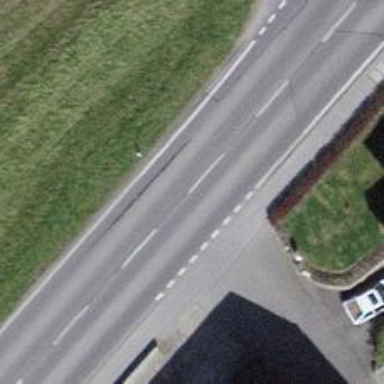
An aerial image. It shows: Tertiary road with cycle track alongside it.